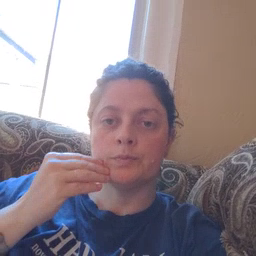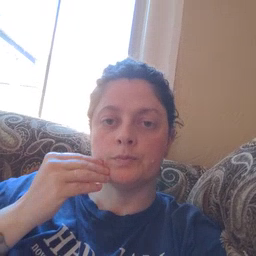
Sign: puzzle